Question: I recently answered a question here in SO where the problem was to input a few sentences of code and print it. My code is this:
'''
#include<stdio.h>
int main() {
clrscr();
int line, i;
char (*string)[100];
printf("How many line?
");
scanf("%d",&line);
getchar();
for(i=0;i<line;i++) {
gets(string[i]);
}
printf("You entered:
");
for(i=0;i<line;i++) {
puts(string[i]);
}
return 0;
}
'''
As you see, I haven't allocated any memory to individual strings i.e, 's[0]','s[1]' ,....... but surprisingly my compiler didn't give me any warnings or errors for it and it works perfectly.
So I posted this code and frankly got quite a few of downvotes for it (I know I deserved it). Can you please explain why this code works and not give a segmentation error?
My output is as shown:

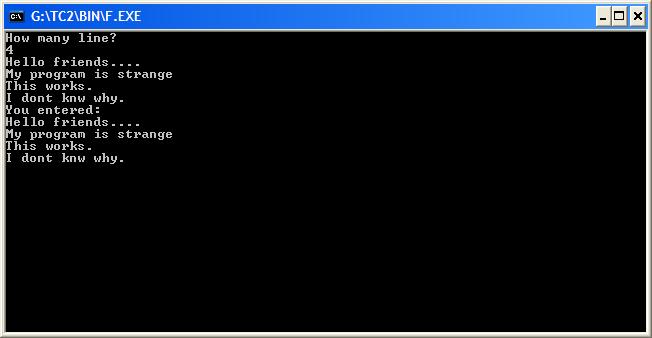
Answer: '''
char (*string)[100];
'''
OK, 'string' represents a pointer to 100 'char', but it's not initialized. Therefore, it represents an arbitrary address. (Even worse, it doesn't necessarily even represent the same arbitrary address when accessed on subsequent occasions.)
'''
gets(string[i]);
'''
Hmm, this reads data from standard input to a block of memory starting at the random address, plus 'i*100', until a NUL byte is read.
Not very robust. Not guaranteed to produce an error, either. If you didn't get one, the random address must have been mapped to writable bytes.
> As you see, I haven't allocated any memory to individual strings i.e, 's[0]','s[1]' but surprisingly my compiler didn't give me any warnings or errors for it and it works perfectly.
Time to reduce your expectations, or increase the diagnostic level of the compiler. Try '-Wall -Wextra', if it takes options in that style. It should be warning you that 'string' is used without being initialized first. A warning that 'gets' has been deprecated would also be a good idea, although my compiler doesn't mention it.
C and C++ allow you to manage memory yourself. You are responsible for validating pointers. In C, this is a major source of problems.
In C++, the solution is to use alternatives to pointers, such as references (which cannot be uninitialized) and smart pointers (which manage memory for you). Although the question is tagged C++ and compiles as a C++ program, it's not written in a style that would be called C++.